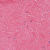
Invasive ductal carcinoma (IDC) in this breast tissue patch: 0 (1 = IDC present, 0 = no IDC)